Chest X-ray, PA view. Patient: 66 years old, sex M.
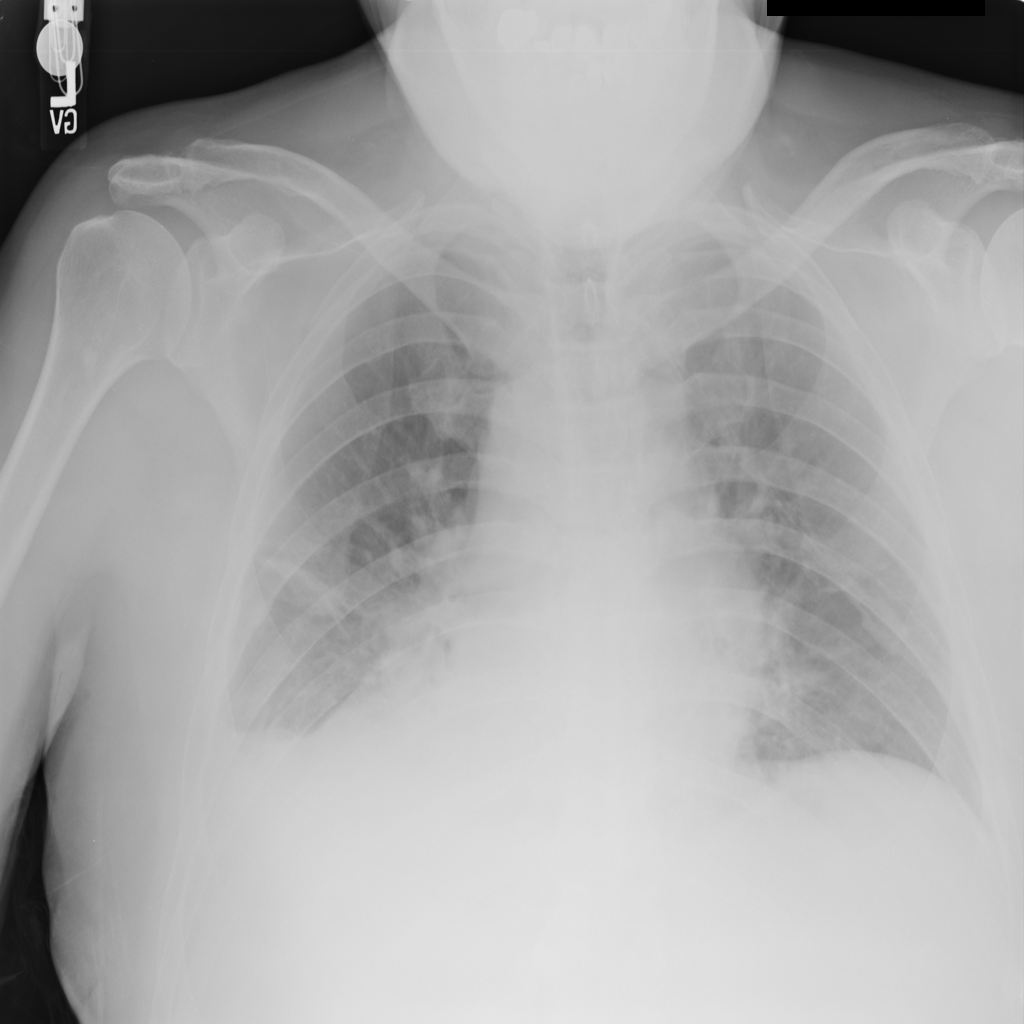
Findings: Atelectasis, Effusion, Infiltration